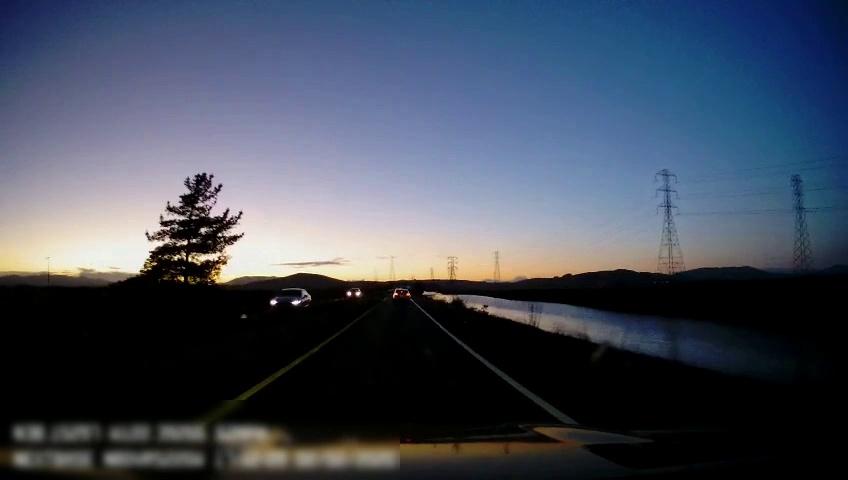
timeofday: Dusk/Dawn/Twilight
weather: Sunny
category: Drivable Space
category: Vehicles | Car
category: Vehicles | Car
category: Vehicles | SUV
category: Lanes | Current Lane
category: Lanes | Current Lane